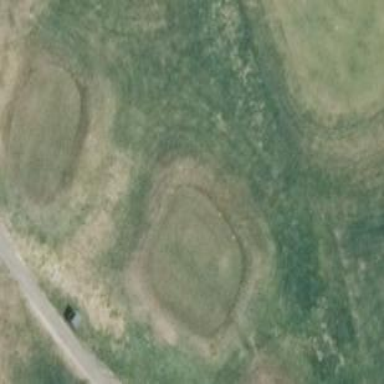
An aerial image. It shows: Golf tee.